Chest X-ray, PA view. Patient: 43 years old, sex F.
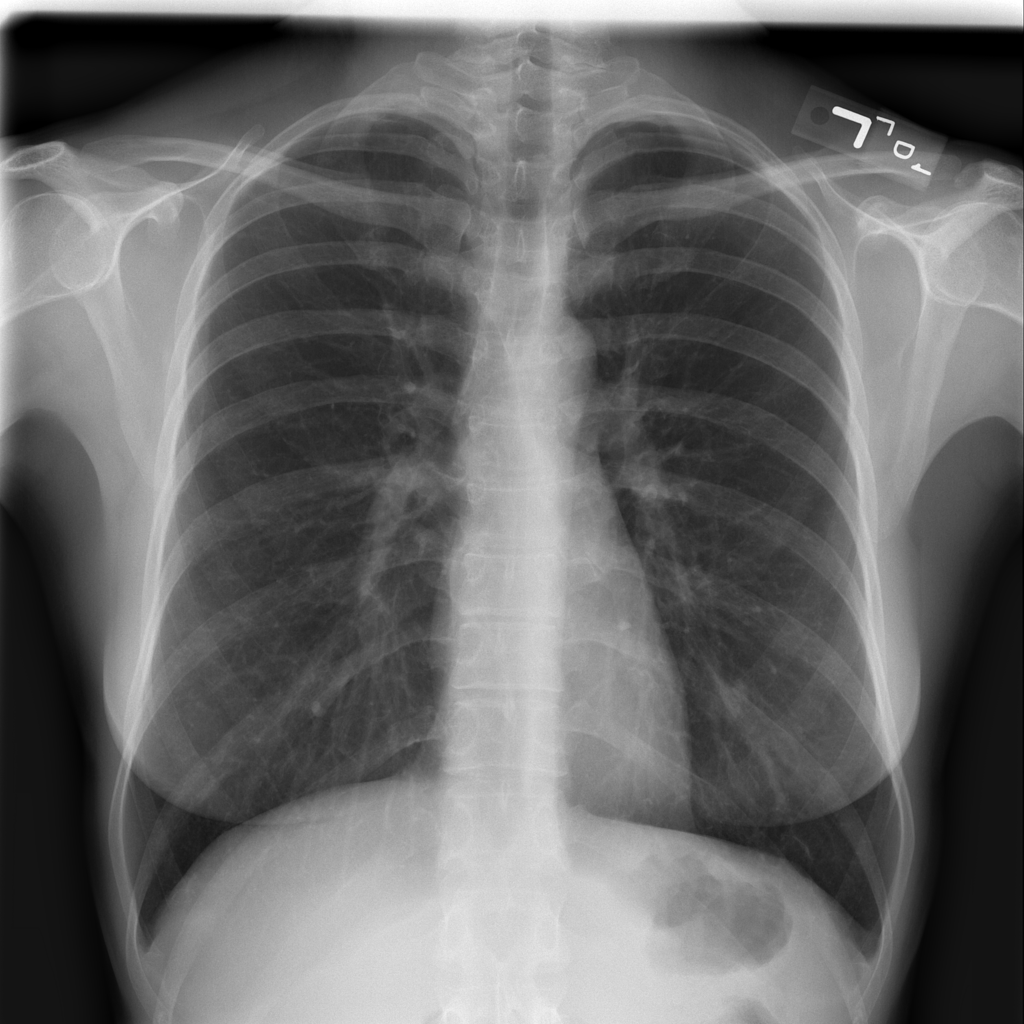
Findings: No Finding